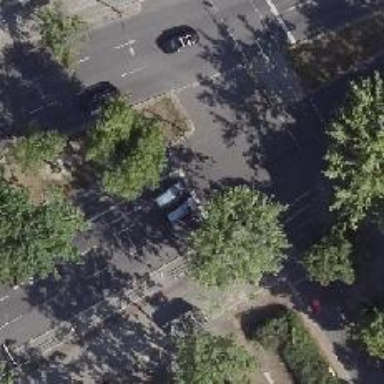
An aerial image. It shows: Primary highway with asphalt surface and cycle track on the right side.